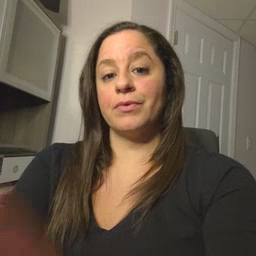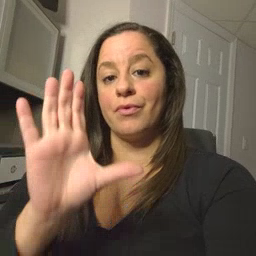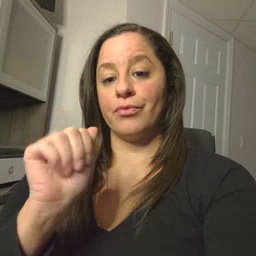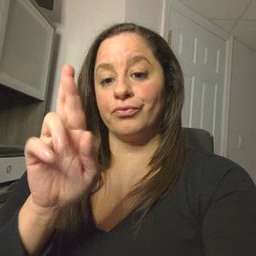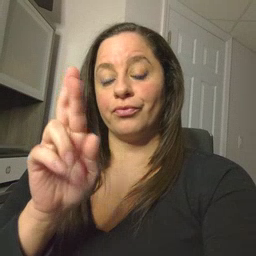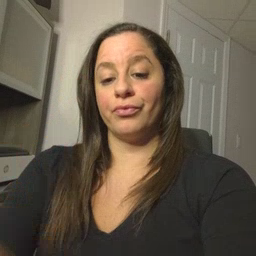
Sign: car